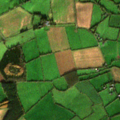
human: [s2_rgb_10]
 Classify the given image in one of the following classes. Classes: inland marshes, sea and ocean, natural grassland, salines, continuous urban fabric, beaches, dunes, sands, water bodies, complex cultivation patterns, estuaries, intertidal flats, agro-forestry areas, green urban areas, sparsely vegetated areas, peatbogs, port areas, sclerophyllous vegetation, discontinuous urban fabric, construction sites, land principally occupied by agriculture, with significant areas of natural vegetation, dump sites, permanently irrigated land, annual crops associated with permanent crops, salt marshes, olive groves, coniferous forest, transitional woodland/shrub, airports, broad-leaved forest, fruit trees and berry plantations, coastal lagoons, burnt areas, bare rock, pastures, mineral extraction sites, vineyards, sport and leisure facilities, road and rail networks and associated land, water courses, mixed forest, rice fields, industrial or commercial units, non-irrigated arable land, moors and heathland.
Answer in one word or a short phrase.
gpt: non-irrigated arable land, pastures